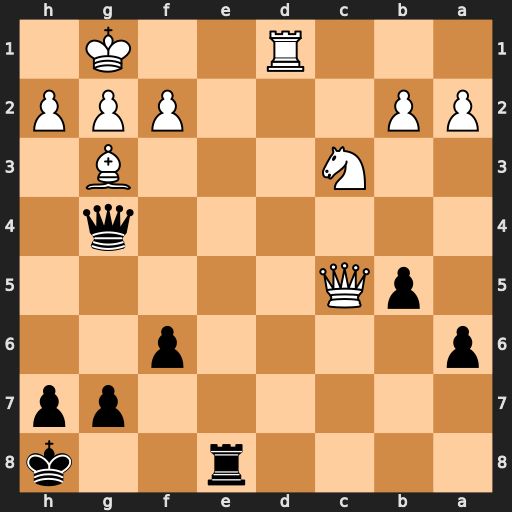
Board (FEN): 4r2k/6pp/p4p2/1pQ5/6q1/2N3B1/PP3PPP/3R2K1
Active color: b
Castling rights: -
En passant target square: -
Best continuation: Qxd1+ Nxd1 Re1#